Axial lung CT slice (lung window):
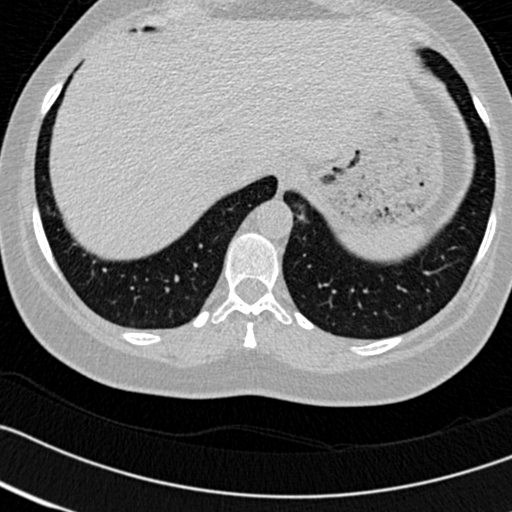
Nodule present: no